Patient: sex F, age 55
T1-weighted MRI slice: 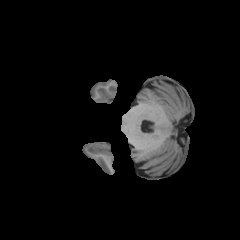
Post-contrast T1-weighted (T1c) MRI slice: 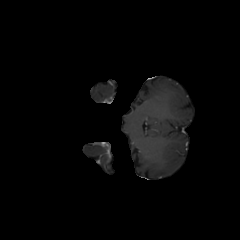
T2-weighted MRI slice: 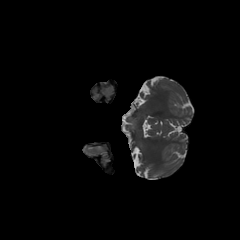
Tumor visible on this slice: no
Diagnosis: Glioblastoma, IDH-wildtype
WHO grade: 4